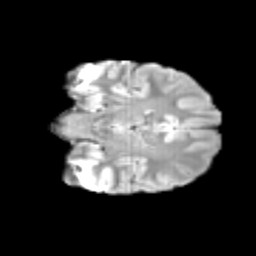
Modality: T2w
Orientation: coronal
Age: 13
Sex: male
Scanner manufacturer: siemens
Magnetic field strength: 3 T
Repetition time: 3.8 s
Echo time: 0.07 s